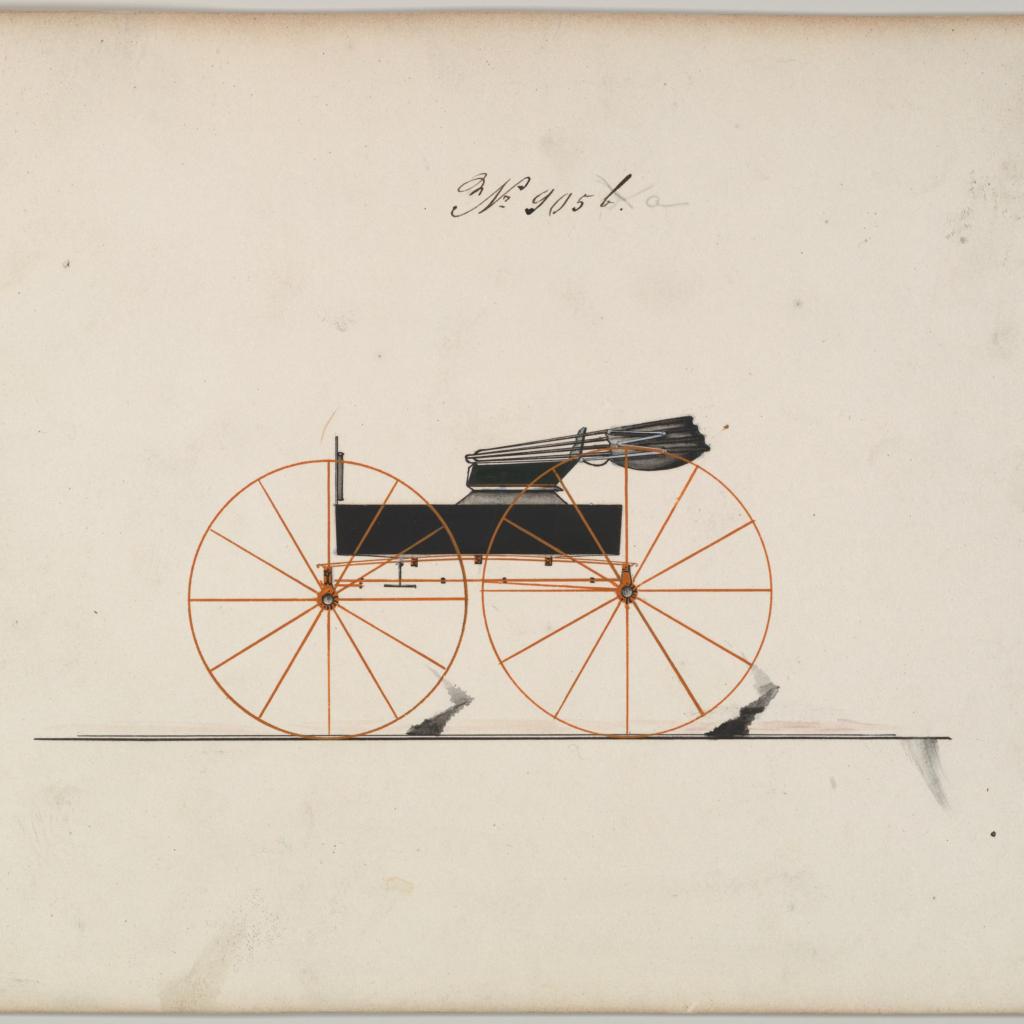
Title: Design for Wagon, no. 905a
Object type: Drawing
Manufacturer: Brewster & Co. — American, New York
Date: ca. 1860
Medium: Pen and black ink, watercolor and gouache
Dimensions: sheet: 7 x 9 7/8 in. (17.8 x 25.1 cm)
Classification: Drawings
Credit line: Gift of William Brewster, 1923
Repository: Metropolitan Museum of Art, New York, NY